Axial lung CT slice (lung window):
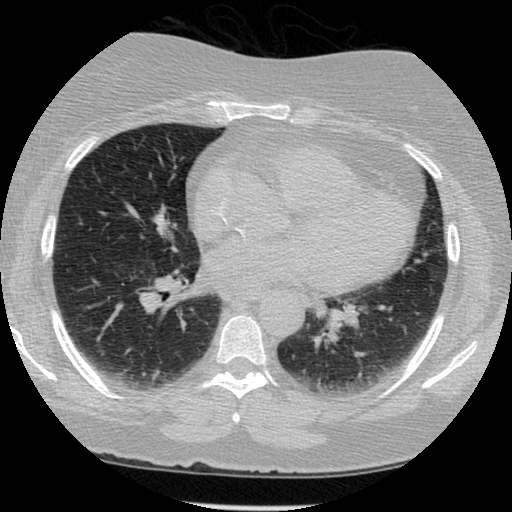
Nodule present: no